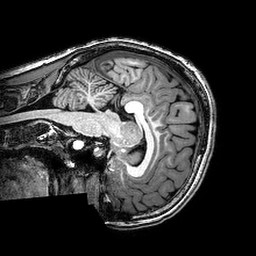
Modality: T1w
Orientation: sagittal
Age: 20
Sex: female
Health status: healthy
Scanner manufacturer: philips
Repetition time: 0.008302 s
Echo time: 0.00382 s